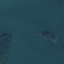
Land use / land cover: SeaLake